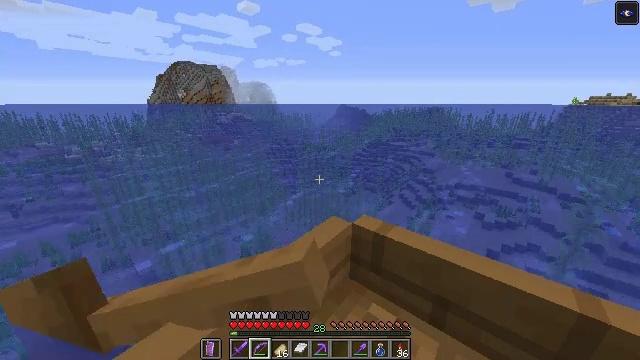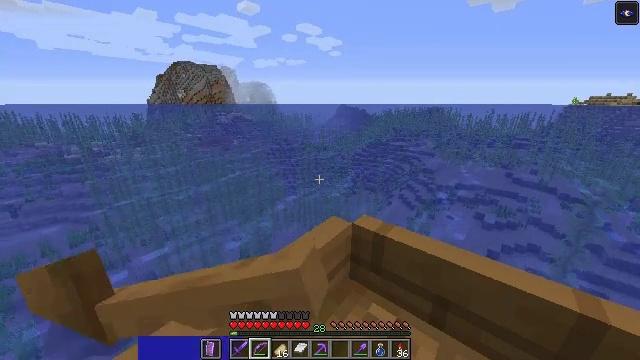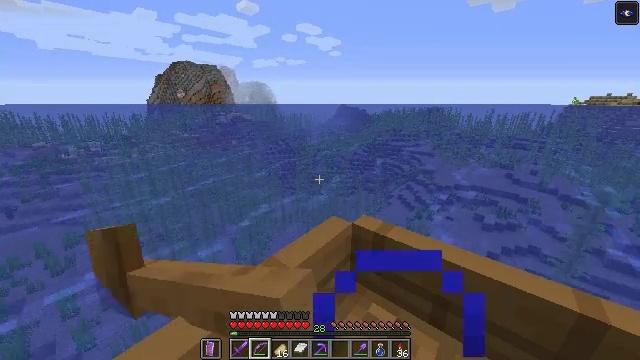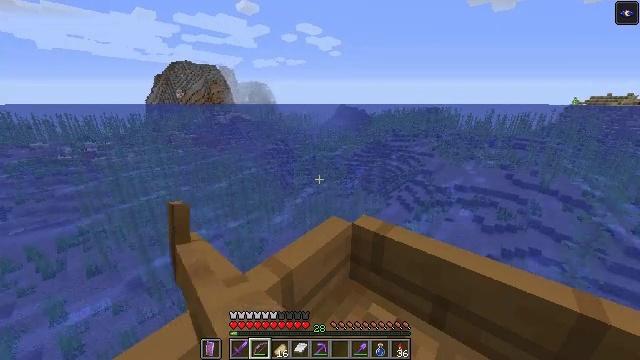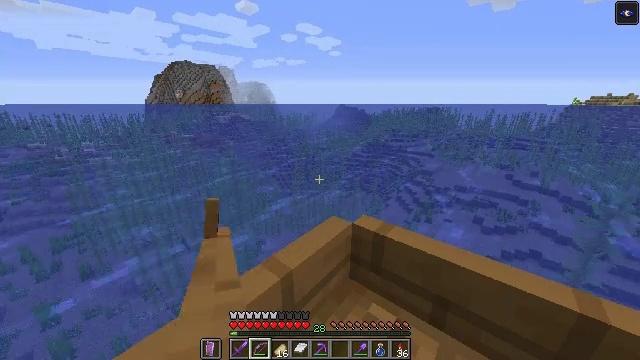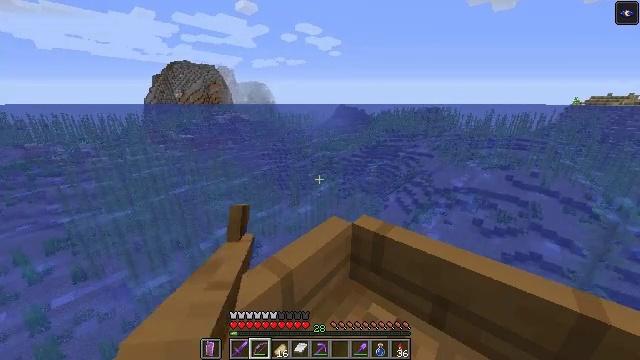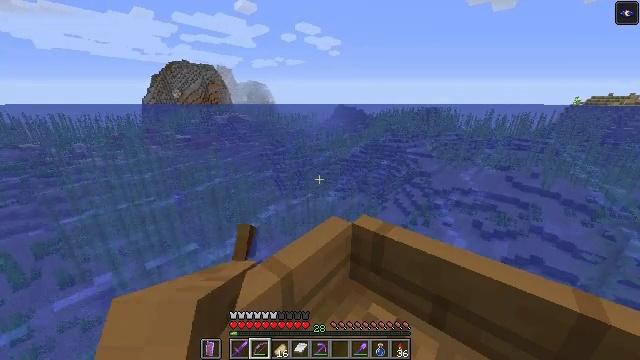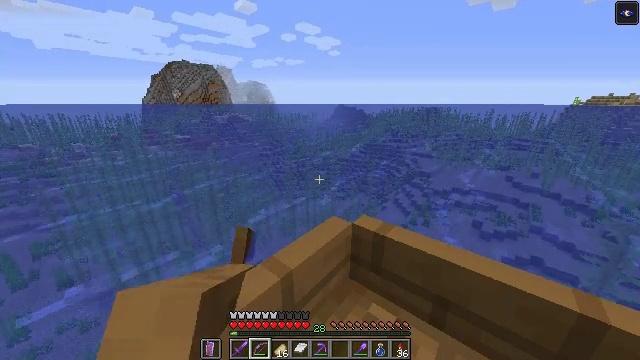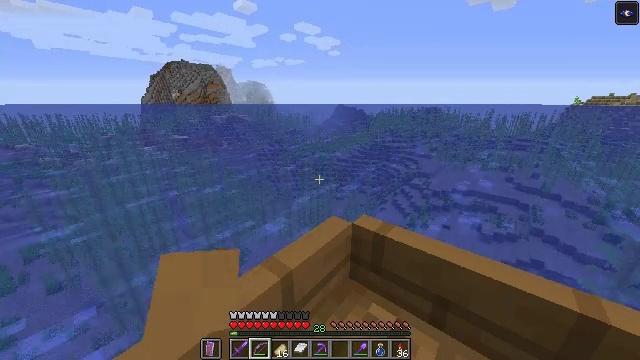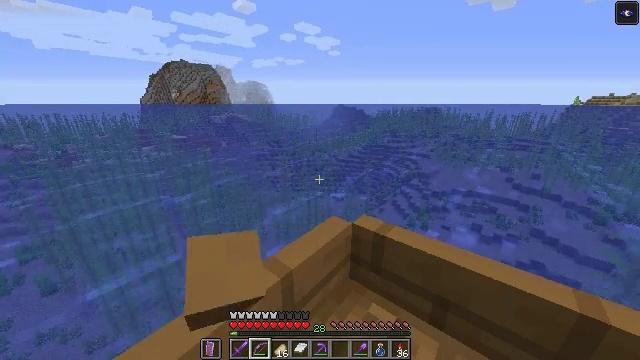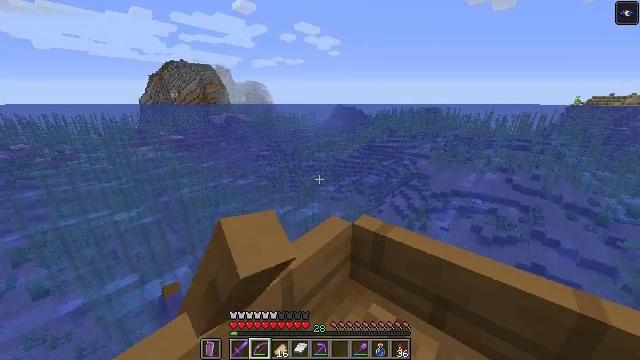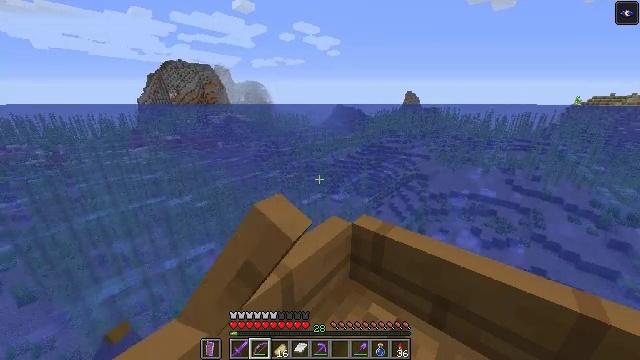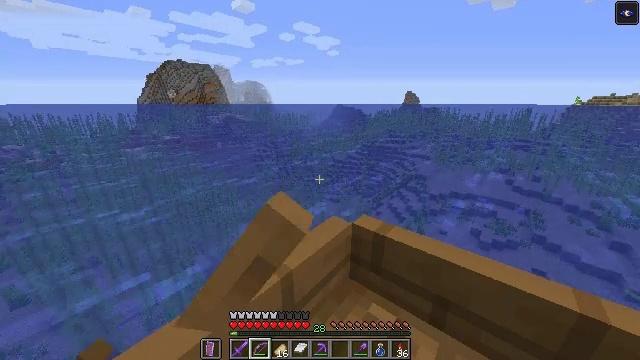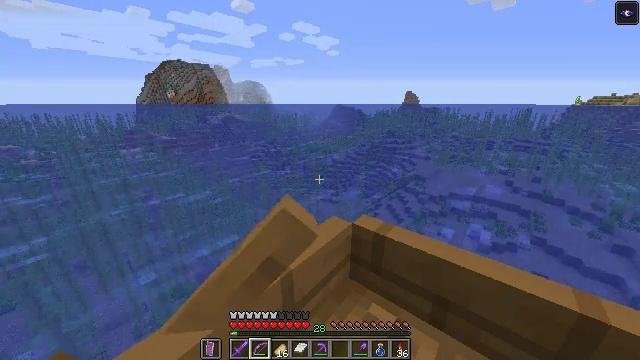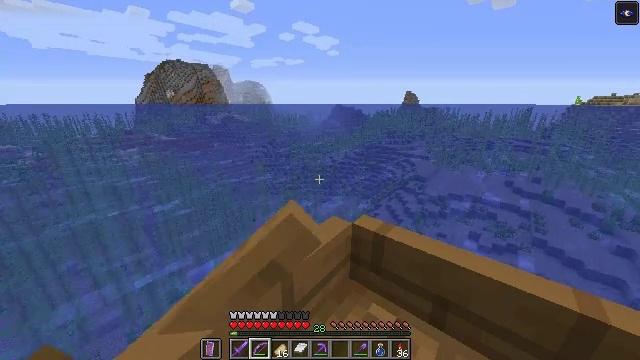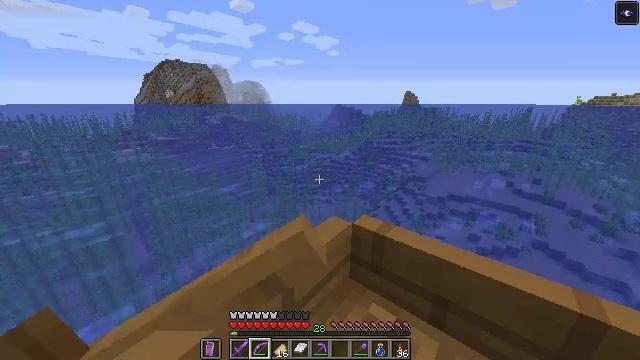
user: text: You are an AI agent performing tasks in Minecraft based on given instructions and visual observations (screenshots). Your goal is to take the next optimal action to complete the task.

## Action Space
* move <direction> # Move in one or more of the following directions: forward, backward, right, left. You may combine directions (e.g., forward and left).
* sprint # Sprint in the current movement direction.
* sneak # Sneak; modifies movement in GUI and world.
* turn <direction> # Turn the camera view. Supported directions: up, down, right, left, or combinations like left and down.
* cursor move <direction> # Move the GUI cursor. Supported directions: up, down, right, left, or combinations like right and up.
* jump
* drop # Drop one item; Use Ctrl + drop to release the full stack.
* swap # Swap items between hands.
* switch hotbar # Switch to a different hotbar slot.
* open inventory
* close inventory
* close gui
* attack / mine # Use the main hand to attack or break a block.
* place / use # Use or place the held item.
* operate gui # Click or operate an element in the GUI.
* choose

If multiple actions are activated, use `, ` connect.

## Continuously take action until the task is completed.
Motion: motion action
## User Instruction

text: Mine oak leaves.
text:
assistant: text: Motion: move forward, sprint
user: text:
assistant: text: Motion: move forward, sprint
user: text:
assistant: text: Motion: move forward, sprint
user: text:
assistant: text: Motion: move forward, sprint
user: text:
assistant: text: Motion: move forward, sprint
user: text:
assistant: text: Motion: move forward, sprint
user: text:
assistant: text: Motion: move forward, sprint
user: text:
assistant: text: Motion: move forward, sprint
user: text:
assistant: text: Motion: move forward, sprint
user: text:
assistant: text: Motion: move forward, sprint
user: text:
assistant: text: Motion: move forward, sprint
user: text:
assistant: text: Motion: move forward, sprint
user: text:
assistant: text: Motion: move forward, sprint
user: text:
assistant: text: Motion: move forward, sprint
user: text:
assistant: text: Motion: move forward, sprint
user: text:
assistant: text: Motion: move forward, sprint
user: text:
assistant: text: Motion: move forward, sprint
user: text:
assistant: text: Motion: move forward, sprint
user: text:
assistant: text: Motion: move forward, sprint
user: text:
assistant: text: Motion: move forward, sprint
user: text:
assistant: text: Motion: move forward, sprint
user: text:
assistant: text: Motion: move forward, sprint
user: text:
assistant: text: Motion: move forward, sprint
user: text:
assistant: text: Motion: move forward, sprint
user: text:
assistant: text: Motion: move forward, sprint
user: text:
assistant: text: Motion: move forward, sprint
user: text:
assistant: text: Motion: move forward, sprint
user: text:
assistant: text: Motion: move forward, sprint
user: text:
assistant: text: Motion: move forward, sprint
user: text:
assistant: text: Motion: move forward, sprint